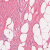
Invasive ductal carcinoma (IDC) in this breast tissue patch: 1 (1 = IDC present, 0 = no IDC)